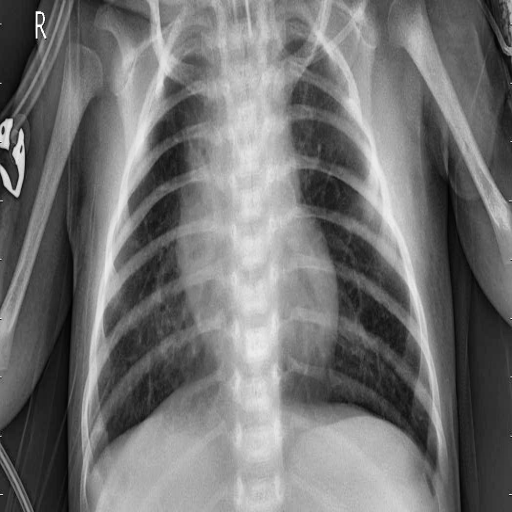
Finding: PNEUMONIA